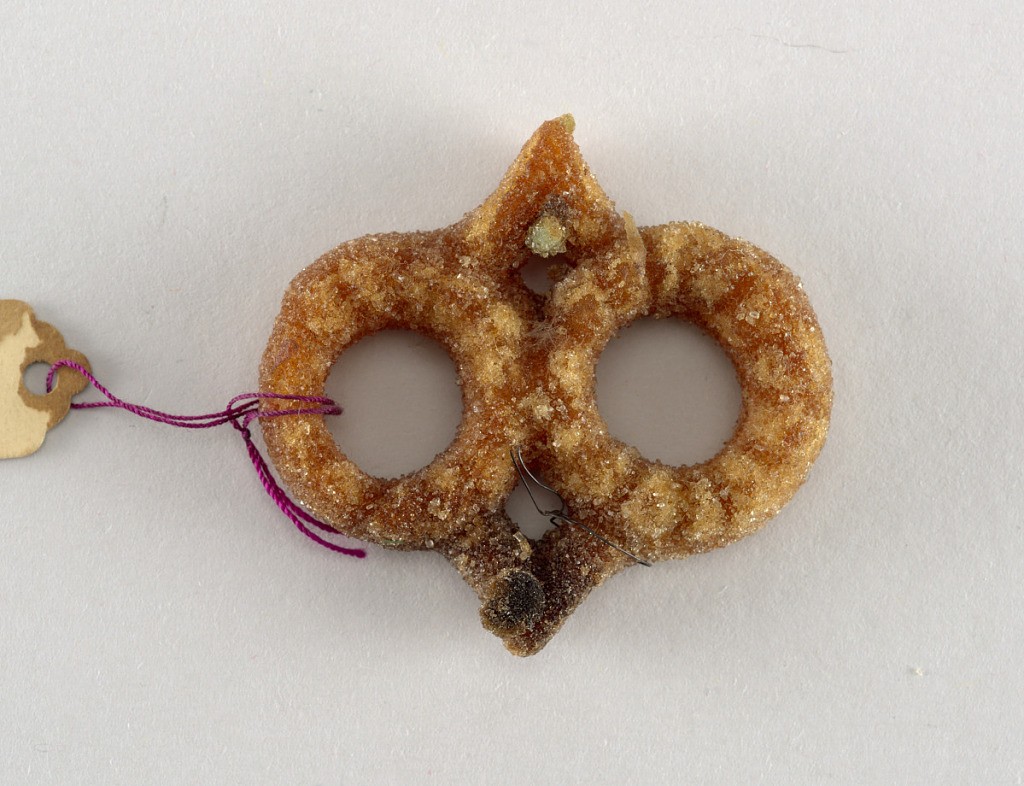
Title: Ornament, christmas tree
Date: late 19th century
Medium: Sugar
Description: Two rings connected with two points, decorated with green sugar dots.